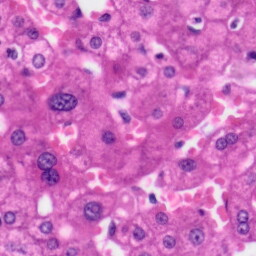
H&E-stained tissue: Liver